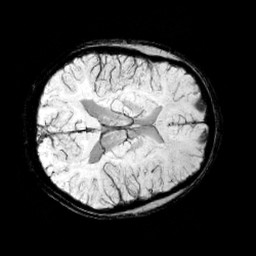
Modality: minIP
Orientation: axial
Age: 12
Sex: male
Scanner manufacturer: siemens
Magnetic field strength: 3 T
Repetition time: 0.027 s
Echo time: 0.02 s